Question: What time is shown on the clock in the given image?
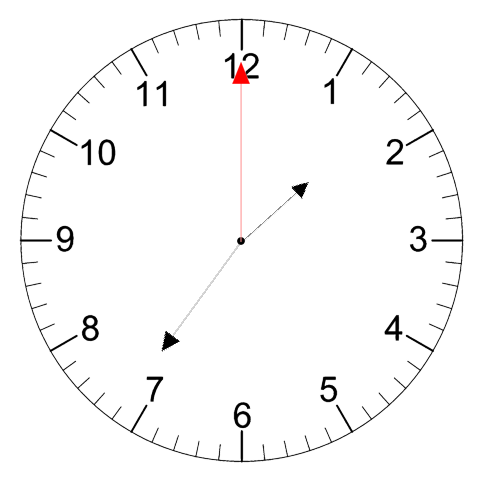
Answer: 01:36:00